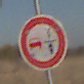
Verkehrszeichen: VerbotUeberholenEinspurigeFahrzeuge
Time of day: MorningAfternoon
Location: Outdoor (Nature)
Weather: PartlyCloudy
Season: NotSpecified
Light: Natural